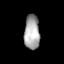
Tissue: lung
Cell type: Myeloid cells
Senescence score: 0.6483
Nuclear area (px): 520
Mean DAPI intensity: 167.61